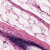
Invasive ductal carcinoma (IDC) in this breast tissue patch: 0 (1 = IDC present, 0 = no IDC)